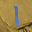
Label: 1